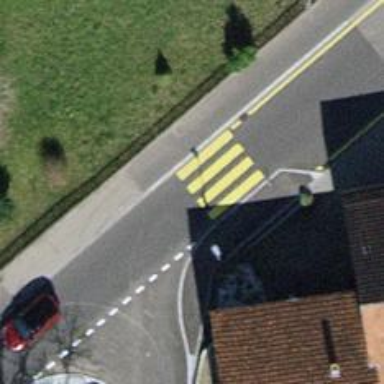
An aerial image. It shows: Uncontrolled zebra crossing with choker for traffic calming.